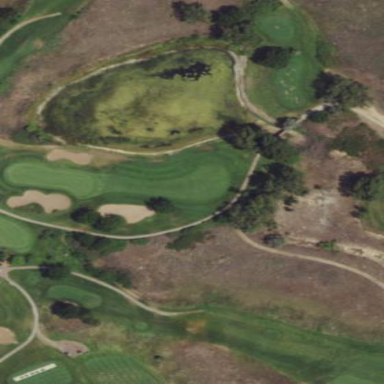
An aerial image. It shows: Golf rough area.